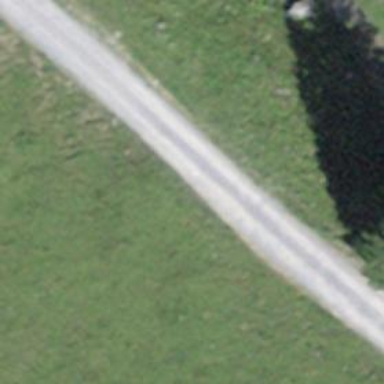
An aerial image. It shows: Gravel track with grade3 tracktype.